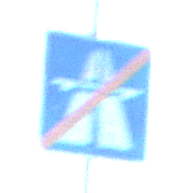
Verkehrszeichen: EndeAutbahn
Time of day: MorningAfternoon
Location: Outdoor (Nature)
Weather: PartlyCloudy
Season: NotSpecified
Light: Natural